Question: The code below creates 'QTableView' linked to 'QAbstractTableModel'.

When "Show All" 'QCheckBox' is checked 'QTableView' should show all seven Items: 'One','Two','Three','Four','Five','Six' and 'Seven'.
But when unchecked 'QTableView' should only show odd indexed Items.
To accomplish it first the state of 'QCheckBox' needs to be queried from the inside of model's 'data()' method. But since 'self.checkBox' is declared inside of 'Window' class it is not currently possible.
Question: How to query the 'self.checkBox' state from inside of model's methods?
'''
import sys, os
from PyQt4 import QtCore, QtGui
app=QtGui.QApplication(sys.argv)
class TableModel(QtCore.QAbstractTableModel):
def __init__(self):
QtCore.QAbstractTableModel.__init__(self)
self.items=['One','Two','Three','Four','Five','Six','Seven']
def rowCount(self, parent=QtCore.QModelIndex()):
return len(self.items)
def columnCount(self, index=QtCore.QModelIndex()):
return 1
def data(self, index, role):
if not index.isValid() or not (0<=index.row()<len(self.items)):
return QtCore.QVariant()
item=str(self.items[index.row()])
if role==QtCore.Qt.UserRole:
return item
if role==QtCore.Qt.DisplayRole:
return item
if role==QtCore.Qt.TextColorRole:
return QtCore.QVariant(QtGui.QColor(QtCore.Qt.white))
if role == QtCore.Qt.BackgroundRole:
if index.row()%2:
return QtCore.QVariant(QtGui.QColor(QtCore.Qt.gray))
else:
return QtCore.QVariant(QtGui.QColor(QtCore.Qt.darkGray))
if role == QtCore.Qt.TextAlignmentRole:
return (QtCore.Qt.AlignRight | QtCore.Qt.AlignVCenter)
def headerData(self, column, orientation, role=QtCore.Qt.DisplayRole):
if role == QtCore.Qt.TextAlignmentRole:
return (QtCore.Qt.AlignHCenter | QtCore.Qt.AlignVCenter)
if role == QtCore.Qt.BackgroundRole:
return QtCore.QVariant(QtGui.QColor(QtCore.Qt.blue))
if role == QtCore.Qt.ForegroundRole:
if orientation == QtCore.Qt.Horizontal:
return QtCore.QVariant(QtGui.QColor(QtCore.Qt.red))
elif orientation == QtCore.Qt.Vertical:
return QtCore.QVariant(QtGui.QColor(QtCore.Qt.green))
if role == QtCore.Qt.DisplayRole and orientation == QtCore.Qt.Horizontal:
return QtCore.QString('Horizont Column')
if role == QtCore.Qt.DisplayRole and orientation == QtCore.Qt.Vertical:
return QtCore.QString('Vertical Column')
if role == QtCore.Qt.FontRole:
return QtGui.QFont('Times', pointSize=12, weight=-1, italic=True)
class Window(QtGui.QWidget):
def __init__(self):
super(Window, self).__init__()
mainLayout=QtGui.QHBoxLayout()
self.setLayout(mainLayout)
self.viewA=QtGui.QTableView()
self.viewA.horizontalHeader().setResizeMode(QtGui.QHeaderView.Stretch)
myModel=TableModel()
self.viewA.setModel(myModel)
mainLayout.addWidget(self.viewA)
self.checkBox=QtGui.QCheckBox("Show All")
self.checkBox.setChecked(True)
mainLayout.addWidget(self.checkBox)
self.show()
view=Window()
sys.exit(app.exec_())
'''
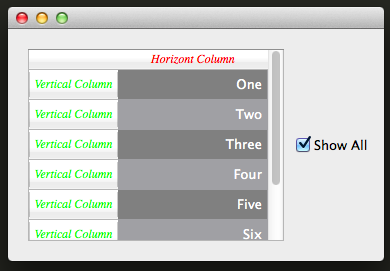
Answer: This is not a Qt related question. Is a code design problem.
You don't want your model knowing anything about your views. Imagine that in the future you replace your check box with other kind of view (combo box, radio group, etc), your will have to change your model...
You have to listen to changes in your check box, and then, based on the check box status, your controller should call yourmodel.loadAll() or yourmodel.loadOdd(). Using the right methods on your model, your 'TableView' will show the results automatically.
You should read something about MVC.